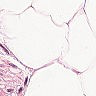
Metastatic tissue present: no